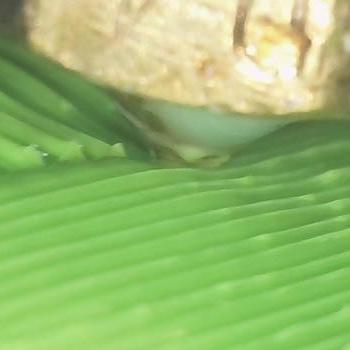
Flow rate: 149%